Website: lowes
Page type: stored-credit-cards
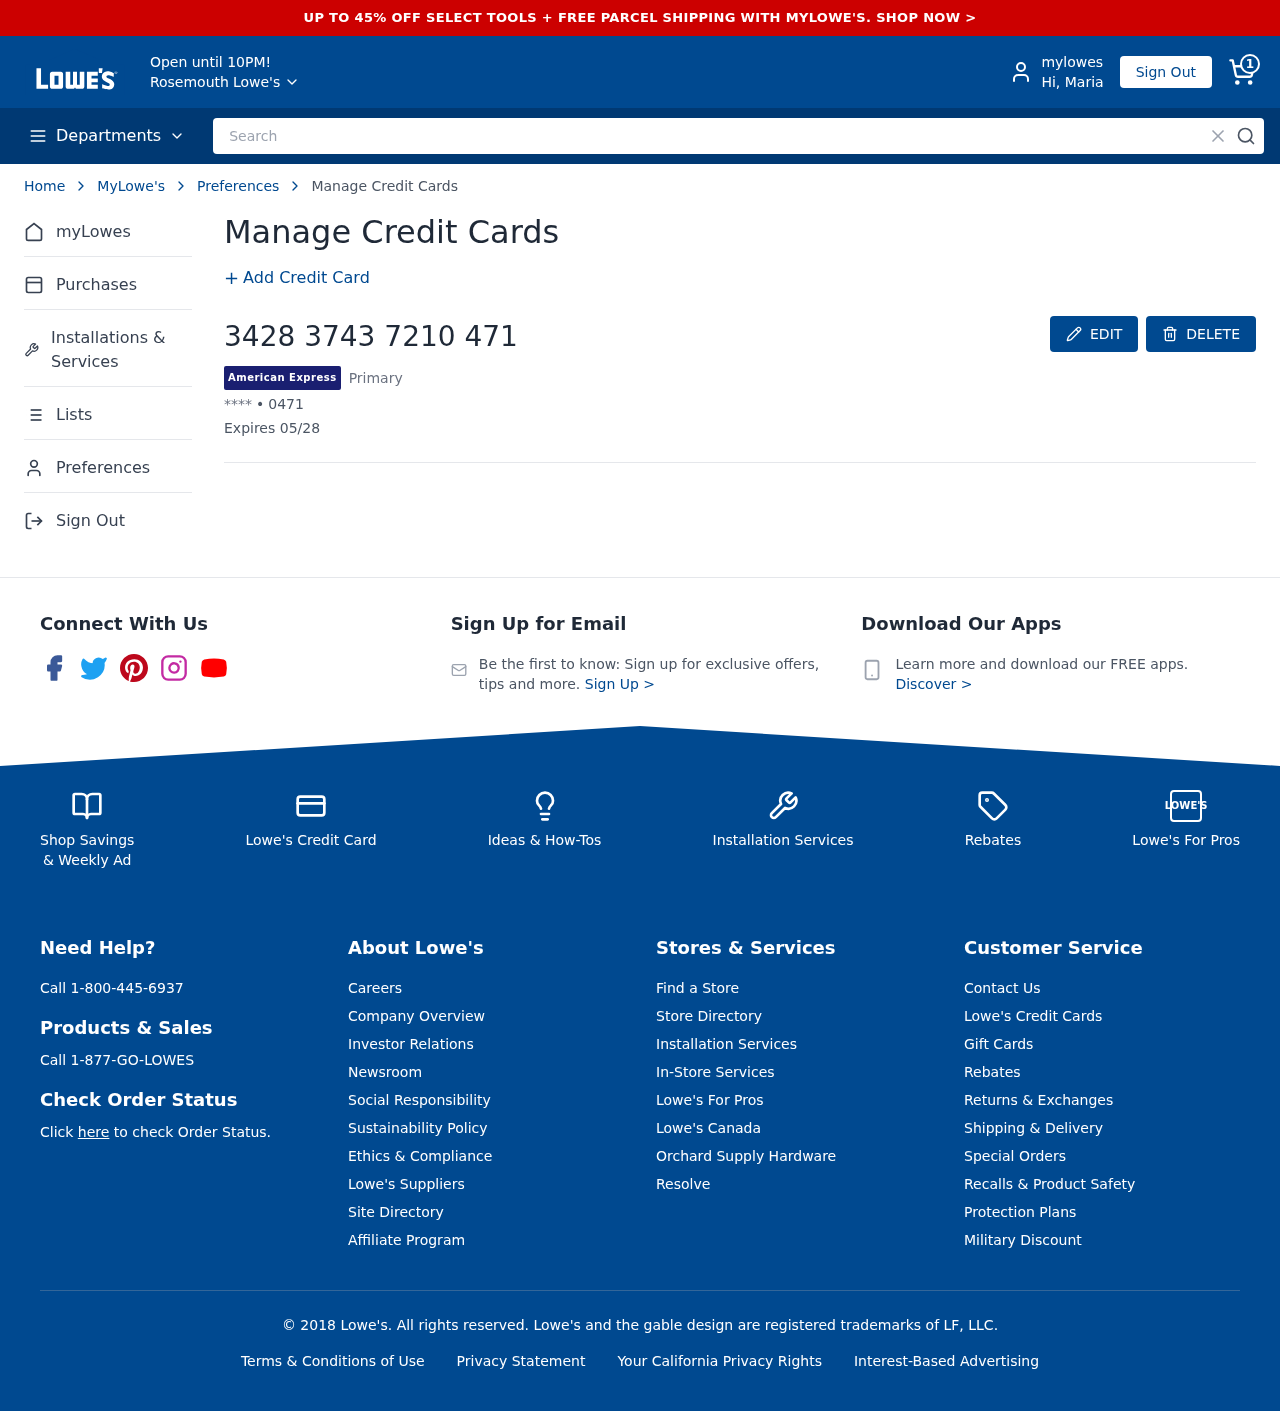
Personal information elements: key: PII_CARD_EXPIRY
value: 05/28
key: PII_CARD_LAST4
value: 0471
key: PII_CARD_NUMBER
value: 3428 3743 7210 471
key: PII_CARD_TYPE
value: American Express
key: PII_CITY
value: Rosemouth
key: PII_FIRSTNAME
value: Maria
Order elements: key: ORDER_NUM_ITEMS
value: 1
Search elements: key: HEADER_SEARCH
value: Search